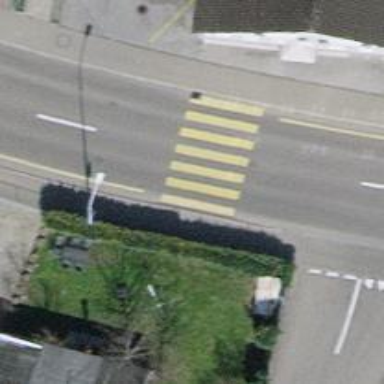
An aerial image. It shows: Uncontrolled zebra crossing on the road.